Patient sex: M
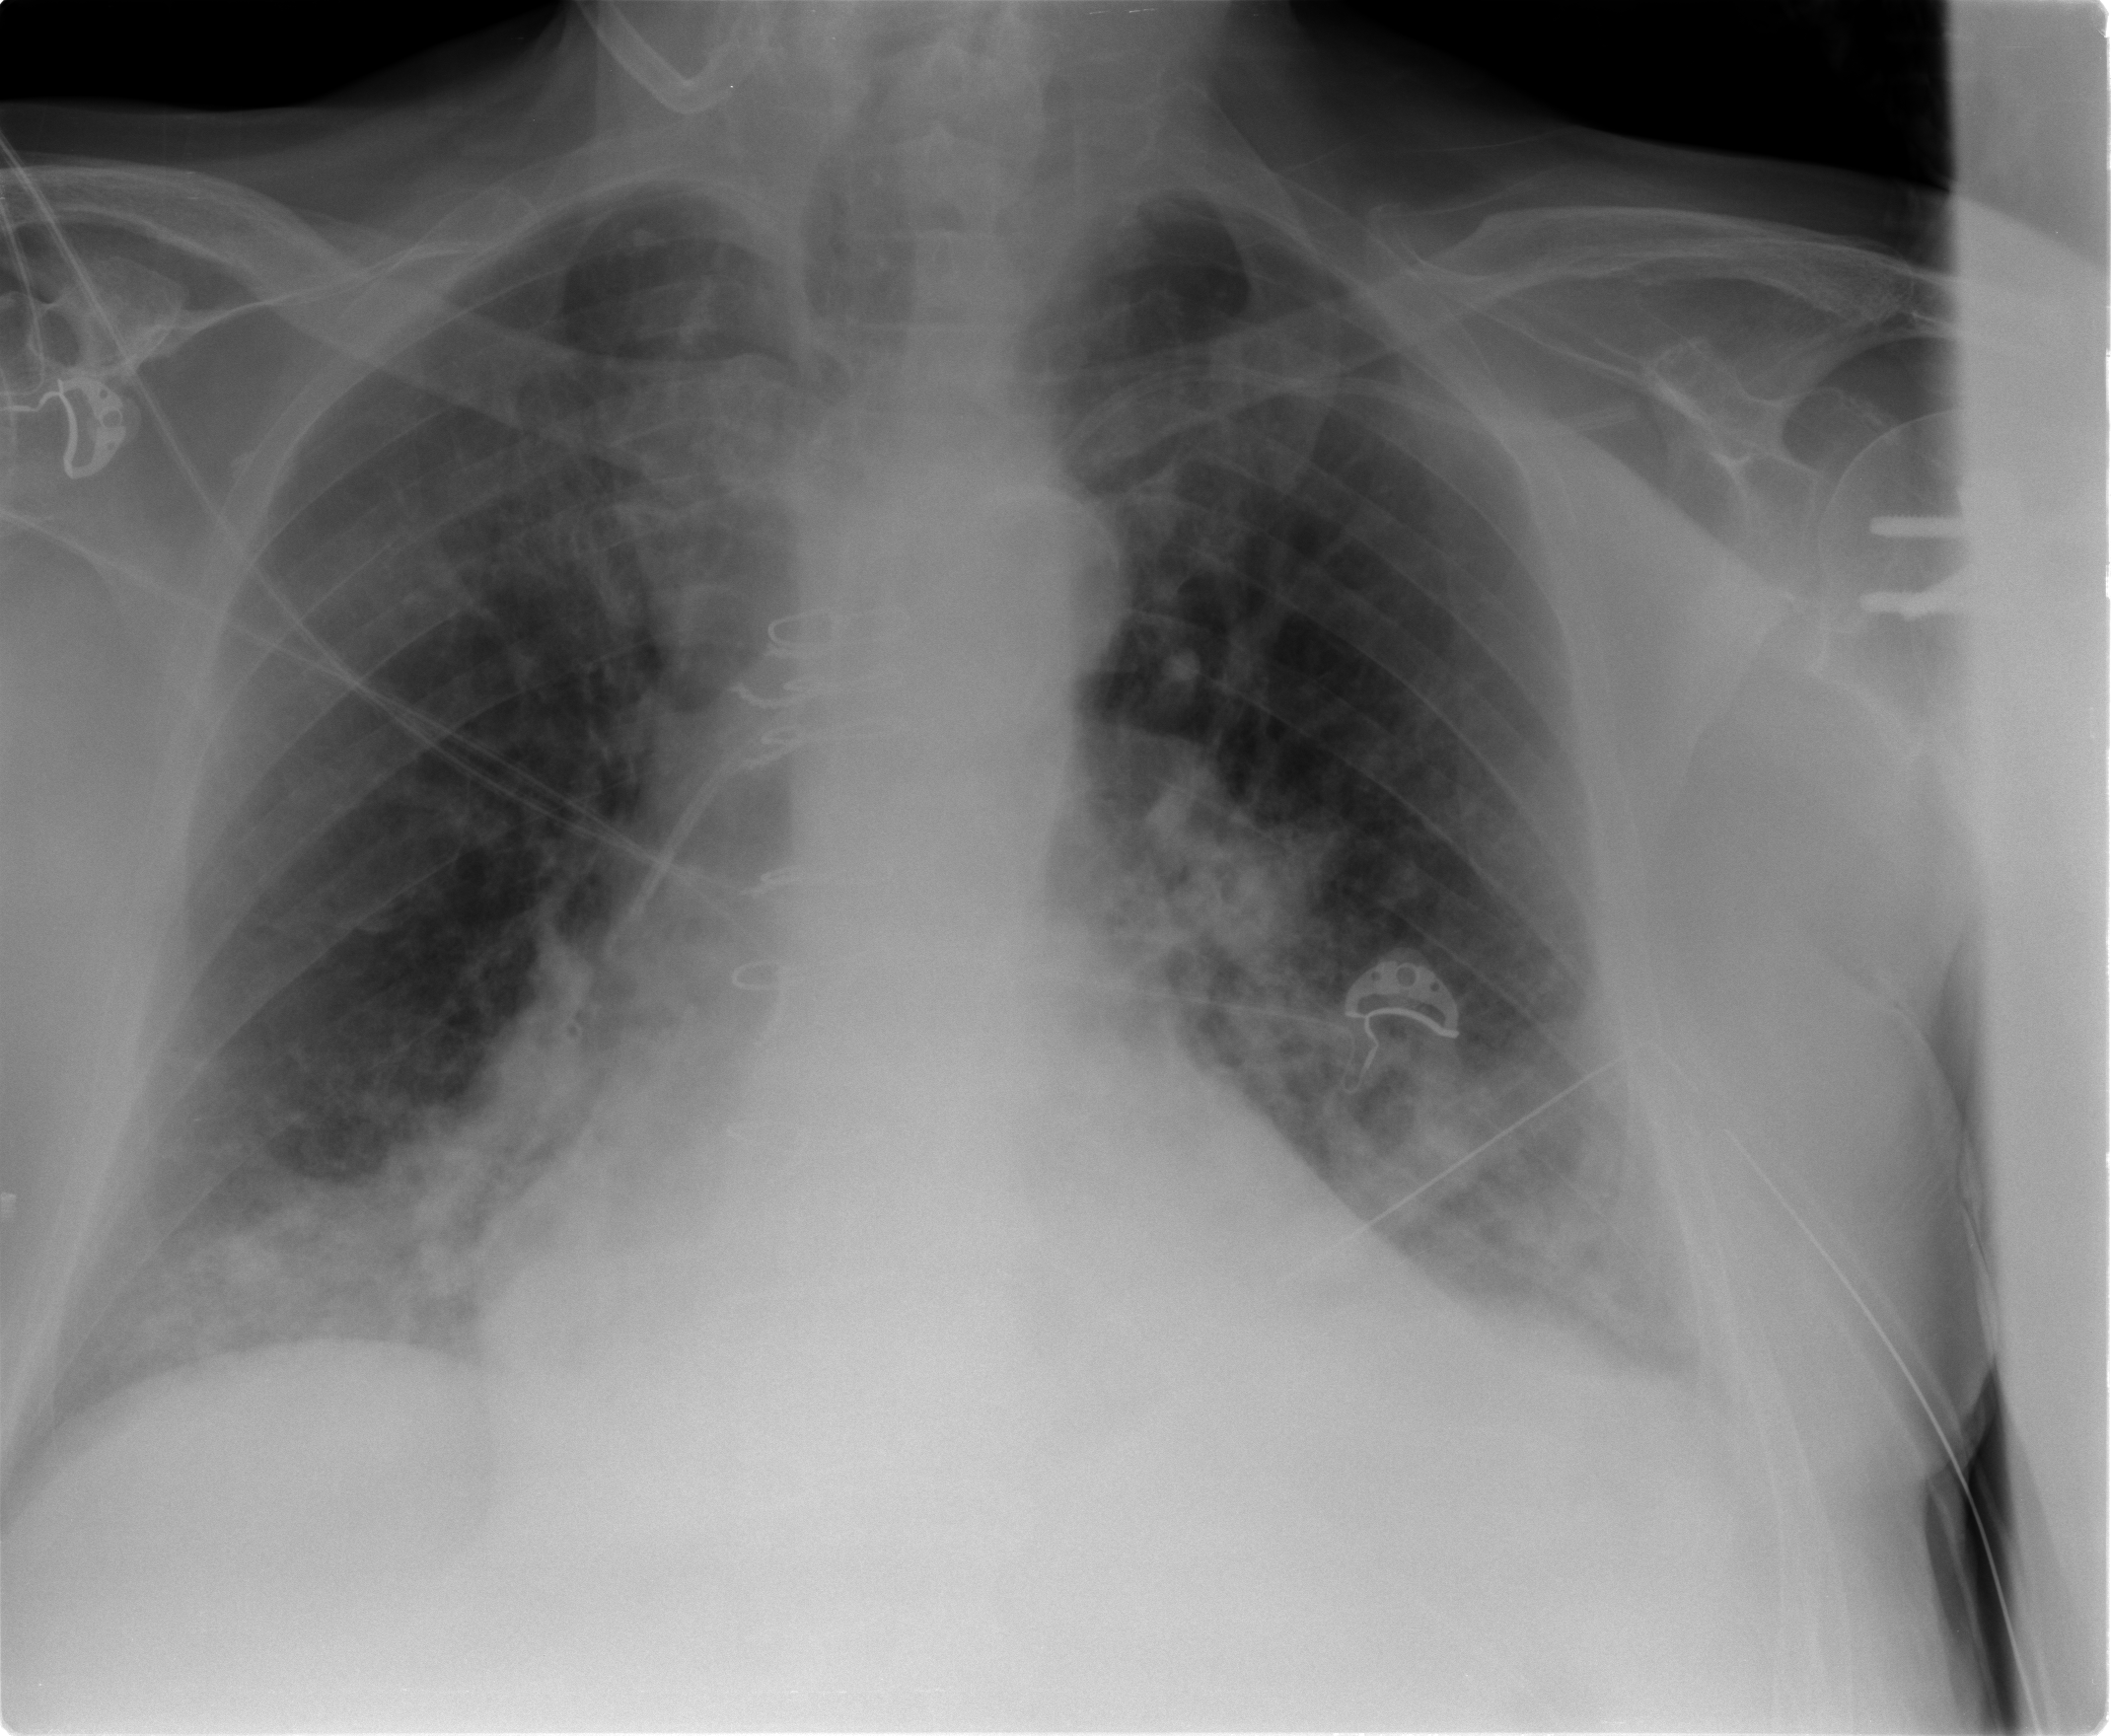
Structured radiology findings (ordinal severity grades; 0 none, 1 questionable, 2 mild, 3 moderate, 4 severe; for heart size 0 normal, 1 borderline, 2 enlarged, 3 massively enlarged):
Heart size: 1
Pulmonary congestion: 2
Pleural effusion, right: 1
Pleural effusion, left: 2
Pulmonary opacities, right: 1
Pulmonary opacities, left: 1
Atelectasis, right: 2
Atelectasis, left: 2